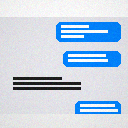
Screen state: on